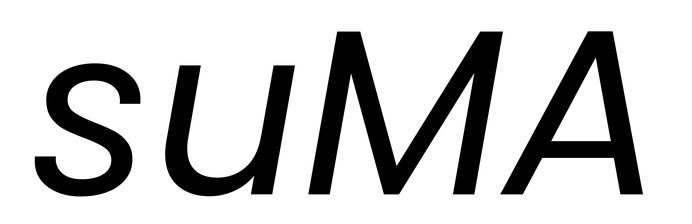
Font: Poppins-Italic